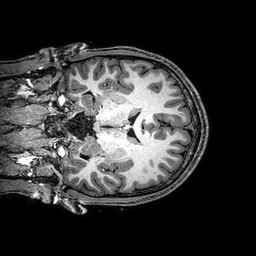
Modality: T1w
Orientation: coronal
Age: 20
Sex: male
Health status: healthy
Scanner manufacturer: philips
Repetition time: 0.008238 s
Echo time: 0.00378 s